Question: I have a number of 'ListBox' items, which I need to copy to a 'TextBox'. I have somewhat got it working, but the 'TextBox' seems to be adding a 'vbnewline' after my 'Value1'. I feel like I'm missing something obvious.
Here is my code:
'''
TextBox2.Text = ""
For Each I As String In ListBox1.Items
TextBox2.Text = TextBox2.Text & I
Next
'''
Here is a screenshot because this I can't post the 'TextBox' since it will come out looking the same as the 'ListBox'.

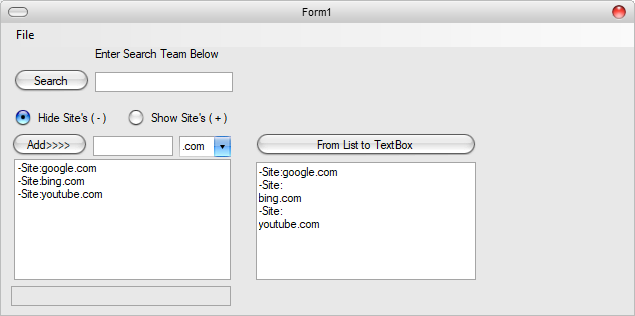
Answer: Your list items probably have newlines in them. ListBox wont show these, but TextBox will
'''
TextBox2.Clear()
For Each I As String In ListBox1.Items
TextBox2.AppendText(I.Replace(vbCr, "").Replace(vbLf, ""))
TextBox2.AppendText(Environment.NewLine)
Next
'''
---
Please name your controls something more meaningful than "ListBox1" (how about "_SiteList" ?) or "TextBox2". It takes a couple of seconds to click the (Name) line in the properties grid and type something else, after you drop a control on a form.
By the time you're done adding 27 textboxes, 54 labels, 6 lists, 9 numeric updowns, a few grids, checkboxes, radio buttons etc your entire program code is going to be unbelievably hard to understand and you'll constantly be flicking back and forth between the deisgner and the code wondering "what did I call the textbox with the URL in.. TextBox37, or TextBox38?"
You'll also struggle to get help if your code looks like 'TextBox16.Text = List5.Items.Count & If(NumericUpDown38.Value > Grid13.Count, Checkbox62.Checked, Checkbox12.Checked)' - good naming is vital; just think if Microsoft didn't choose clear and relevant property names like '.Text' or '.Items', coding wouldn't be much fun writing 'urlTextBox.String1 = ""' or 'For Each x as String in siteList.ObjectCollection1'